Field crop: maize
Growth stage: 2
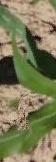
Species: maize